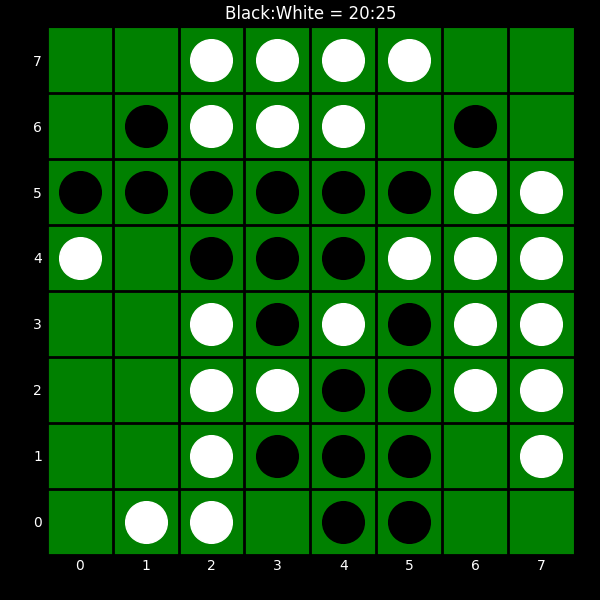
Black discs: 20
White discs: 25